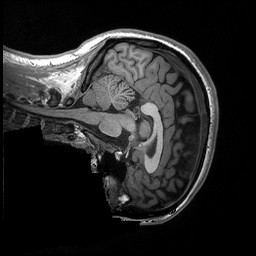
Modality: T1w
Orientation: sagittal
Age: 23
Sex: female
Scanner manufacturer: siemens
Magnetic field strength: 3 T
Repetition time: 2.3 s
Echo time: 0.00298 s